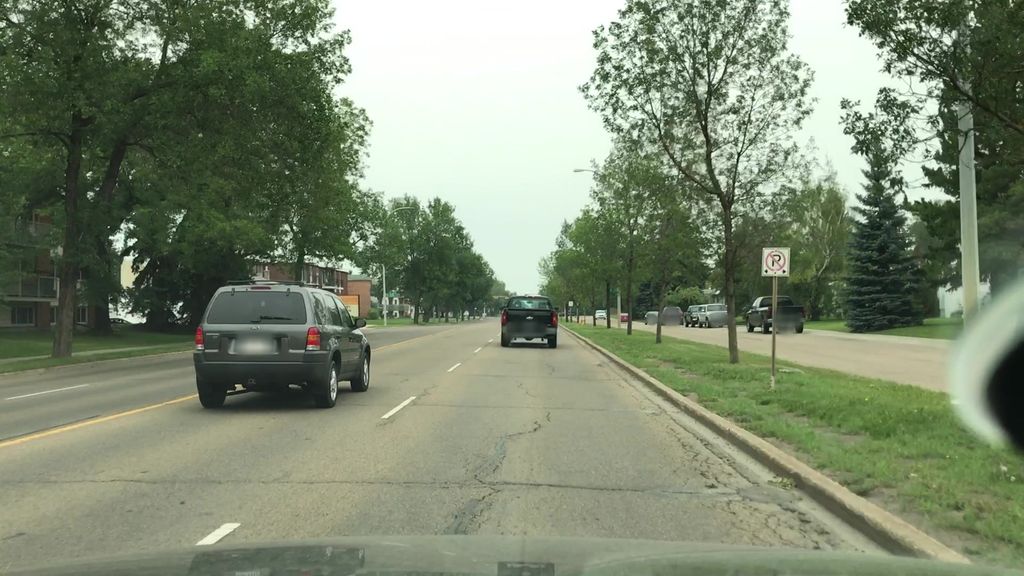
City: edmonton